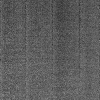
Atmospheric dust classification: dusty